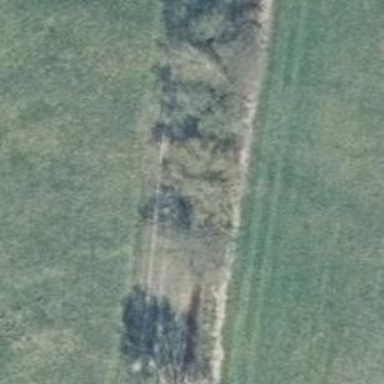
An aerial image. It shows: Row of trees in natural setting.